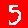
Digit: 5